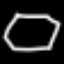
Label: octagon